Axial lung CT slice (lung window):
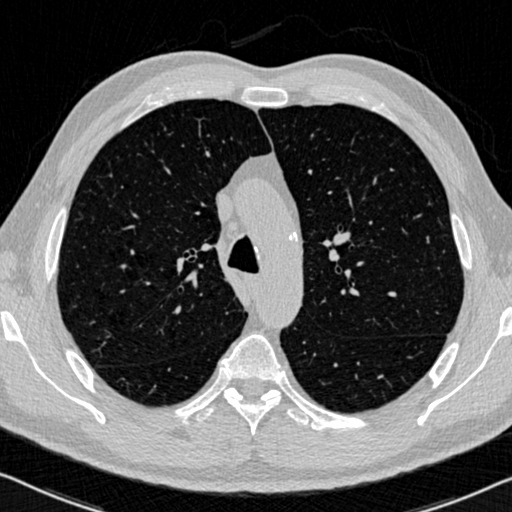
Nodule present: no